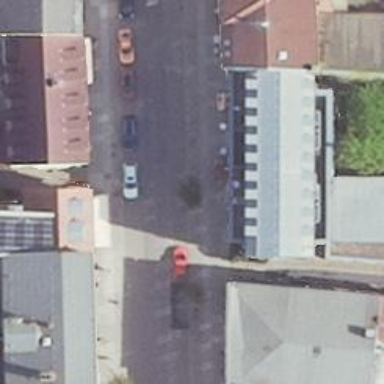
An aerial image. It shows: Clothing store.